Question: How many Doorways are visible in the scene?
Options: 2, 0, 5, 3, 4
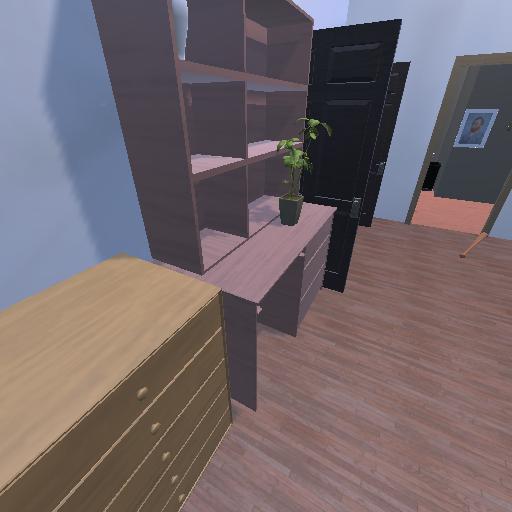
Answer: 2